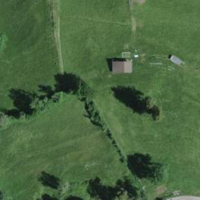
EUNIS habitat code: 55
Species observed at this site:
Echium vulgare